Field crop: maize
Growth stage: 2
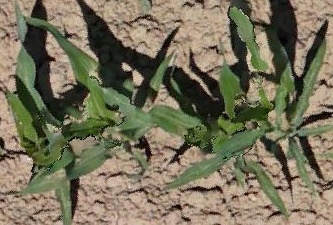
Species: maize